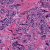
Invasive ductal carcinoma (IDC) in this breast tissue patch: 0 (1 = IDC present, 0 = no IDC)